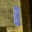
Label: 1